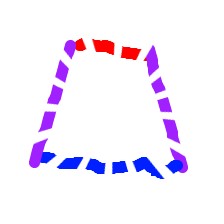
Shape: trapezoid